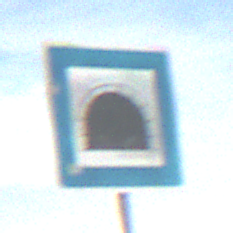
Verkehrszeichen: Tunnel
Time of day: MorningAfternoon
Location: Outdoor (Suburban)
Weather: PartlyCloudy
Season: NotSpecified
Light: Natural